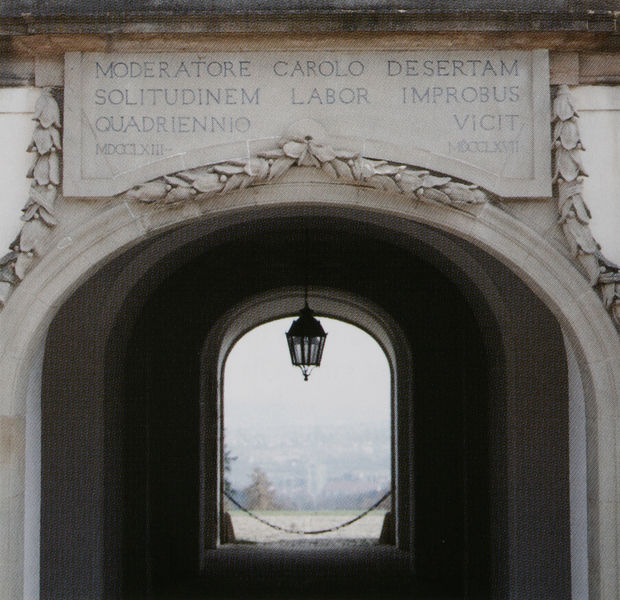
Titel: Bauinschrift am Hofportal der Schlossdurchfahrt
Standort: Stuttgart
Institution: Schloss Solitude
Schlagwörter: baum, blätter, dunkel, himmel, laub, bäume, grün, landschaft, stadt, ausschnitt, blumen, fenster, grau, hell, lampe, laterne, licht, schmuck, weiss, ausblick, blick, gebäude, schloss, wiese, ornament, architektur, sockel, stein, steine, ferne, klassizismus, blatt, girlande, pflanzen, rosa, ranken, aussicht, relief, schrift, bogen, kette, mauer, farbe, rundbogen, tafel, detail, inschrift, verzierung, durchgang, tor, unscharf, foto, fotografie, photographie, bögen, eingang, gang, schild, burg, durchblick, torbogen, denkmal, architrav, ranke, girlanden, photo, fries, portal, stadttor, sims, gesims, farbfoto, residenz, einfahrt, kränze, karl, fotographie, tunnel, poller, durchfahrt, latein, lateinisch, supraporte, festons, labor, versalien, carolo, desertam, improbus, mdxxlxiii, moderatore, quadriennio, solitudinem, vicit, inchrift, lateinn, 1767, das tor zur stadt, girland, tor architektur